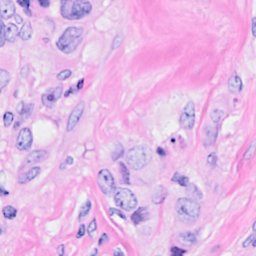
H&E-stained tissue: Breast